Question: I'm currently testing some code exemple provided by microsoft on msdn to check how sharing content from application with the mail application in the charm bar.
The code that microsoft gives you looks like this :
'''
private void RegisterForShare()
{
DataTransferManager dataTransferManager = DataTransferManager.GetForCurrentView();
dataTransferManager.DataRequested += new TypedEventHandler<DataTransferManager, DataRequestedEventArgs>(this.ShareTextHandler);
}
private void ShareTextHandler(DataTransferManager sender, DataRequestedEventArgs e)
{
DataRequest request = e.Request;
request.Data.Properties.Title = "Share Text Example";
request.Data.Properties.Description = "A demonstration that shows how to share text.";
request.Data.SetText("Hello World!");
}
'''
I call the function that register the view for sharing in the following method like it's asked in the tutorial :
'''
public override void OnNavigatedTo(object navigationParameter, Windows.UI.Xaml.Navigation.NavigationMode navigationMode, Dictionary<string, object> viewModelState)
{
SelectedContact = (Contact)navigationParameter;
base.OnNavigatedTo(navigationParameter, navigationMode, viewModelState);
RegisterForShare();
}
'''
But when I'm opening Sharing in the charm bar and clicking on mail, a message telling me that something went wrong with the information that i'd like to share.

I've check all over the internet but I can't find any similar error.
So if someone got a hint about what went wrong ?
I'm using Visual Studio Professional 2013 with the Emulator to test my app.
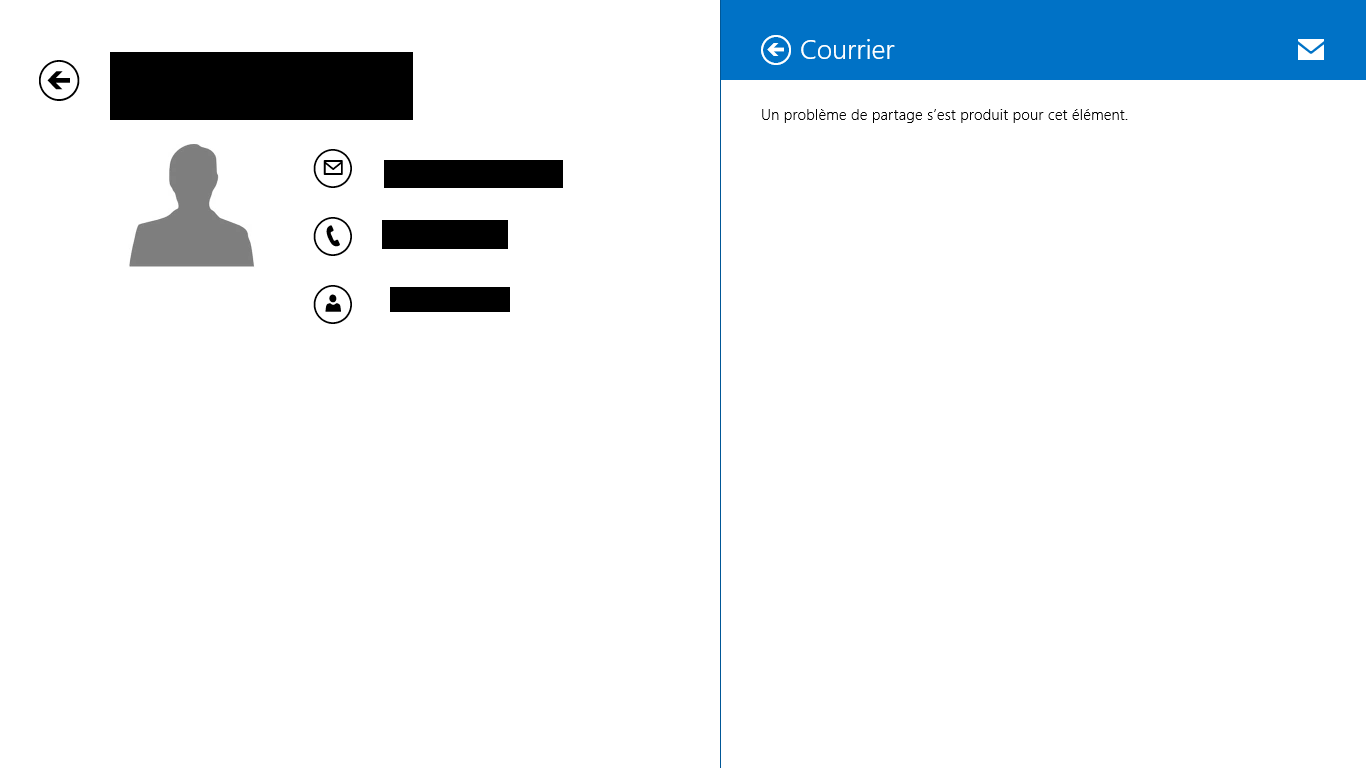
Answer: That might be because you didn't set your account email in the Mail application.